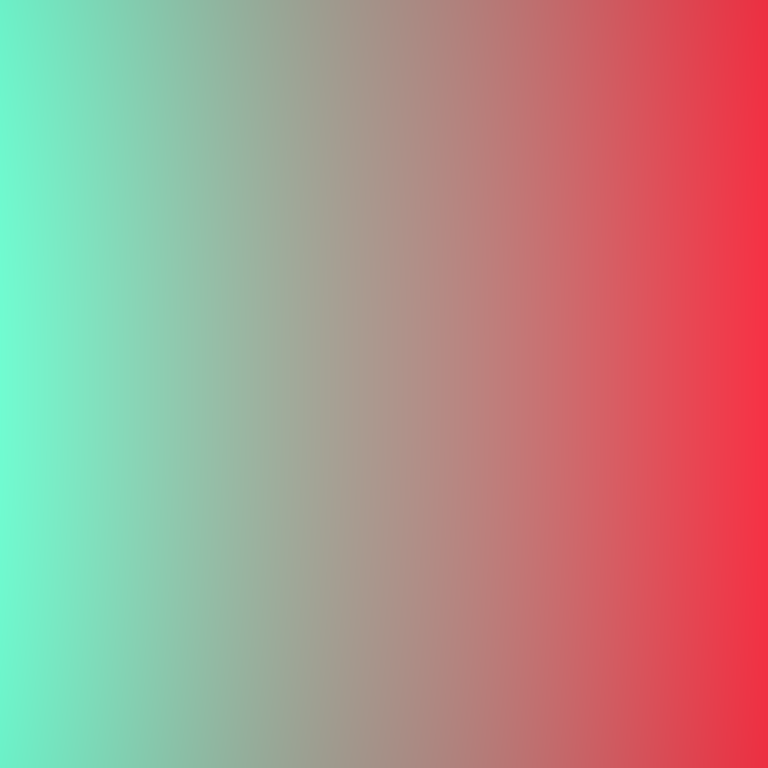
Abstract light effect, smooth gradient from teal to red, calm atmosphere, soft blend, no room, no furniture, no objects.